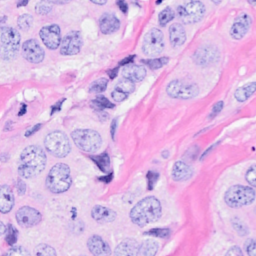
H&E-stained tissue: Breast